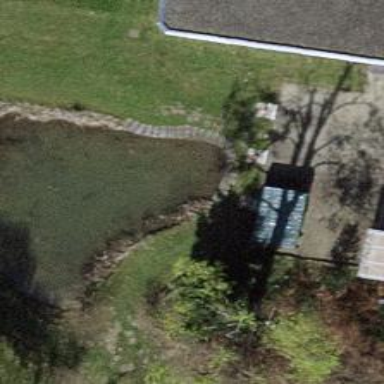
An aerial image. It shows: Bench for seating.